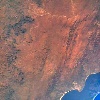
Label: land